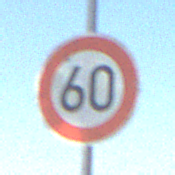
Verkehrszeichen: Geschwindigkeit60
Umgebung: Outdoor, Nature
Tageszeit: MorningAfternoon
Wetter: PartlyCloudy
Licht: Natural
Jahreszeit: NotSpecified
Kontrast: HighContrast